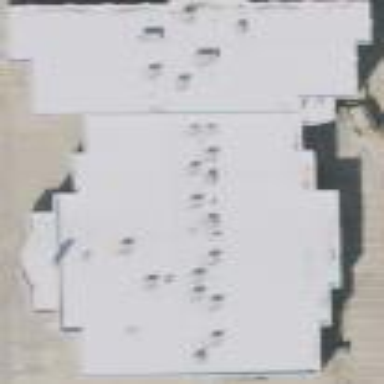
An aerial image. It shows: Retail building that houses cinema.